Question: How would I be able to have an image show in a UIAlertView along with some text. Apparently this isn't available in iOS7, is this true? All I want is to replace some text with an image, preferably not by using custom libraries. The NSString *formula is the one I want to replace with an image.

'''
NSString *title = [NSString stringWithFormat:@"BMI"];
NSString *mess = [NSString stringWithFormat:@"Body Mass Index, or BMI, is used by many health professionals to assess a patient's health. BMI is calculated by the formula:"];
NSString *formula = [NSString stringWithFormat:@" Weight(kg)/(Height(m)*Height(m))"];
// Combined message (mess) and Formula (formula)
NSString *combinedMess;
combinedMess = [mess stringByAppendingString:formula];
NSString *mess1 = [NSString stringWithFormat:@" Although this tool is useful in measuring a person's weight ratio, it becomes unrealiable for body builders and other extremes. BMI combined with a general indication of fitness level gives Quick Fit a clear view of the fitness level of the user."];
// Combined message (combinedMess) and message (mess1)
NSString *all;
all = [combinedMess stringByAppendingString:mess1];
UIAlertView *alert = [[UIAlertView alloc]initWithTitle: title
message: all
delegate: self
cancelButtonTitle:@"Ok"
otherButtonTitles:nil];
[alert show];
'''
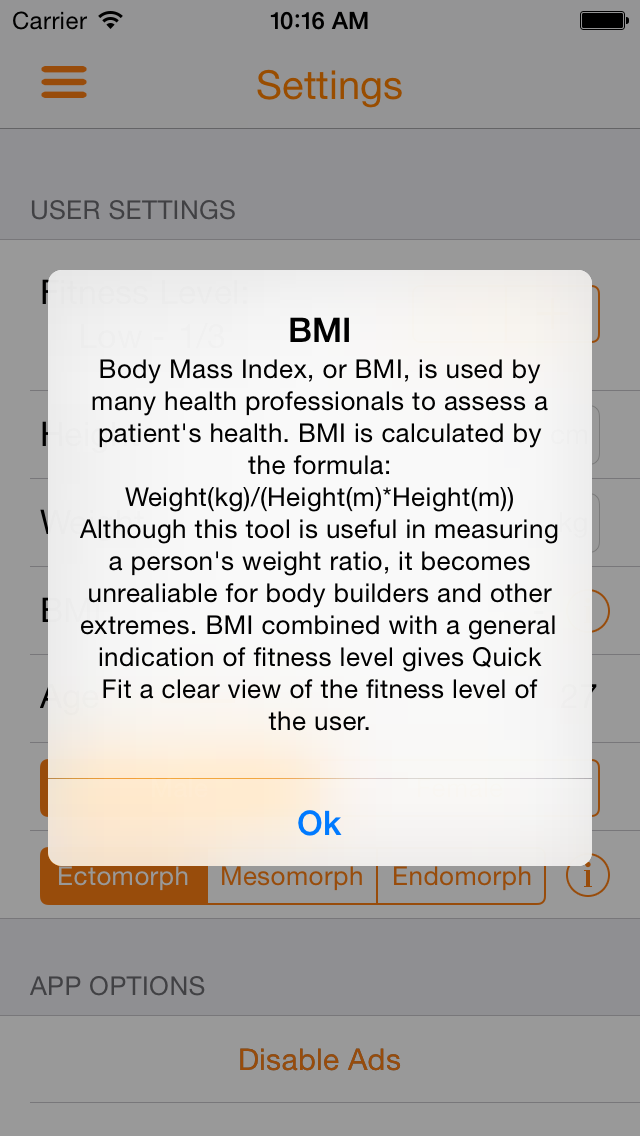
Answer: This is not possible on iOS7 without creating your own version of an alert view. A quick google search came across this <URL> which looks promising.
Per apple's documentation:
>
The UIAlertView class is intended to be used as-is
and does not support subclassing. The view hierarchy for this class is
private and must not be modified.
<URL>